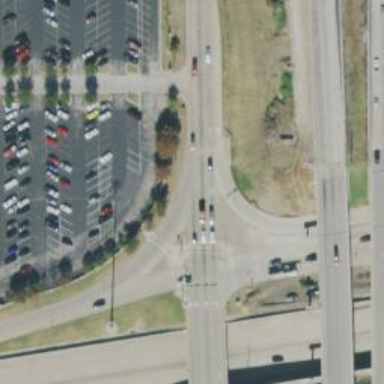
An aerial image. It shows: Secondary link road.